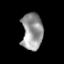
Tissue: prostate
Cell type: T cells
Senescence score: 0.2562
Nuclear area (px): 762
Mean DAPI intensity: 151.706